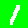
Digit: 1